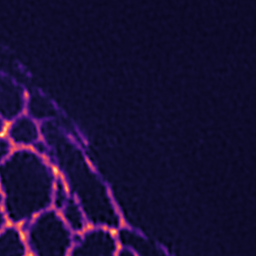
Label: Super-resolution ER image